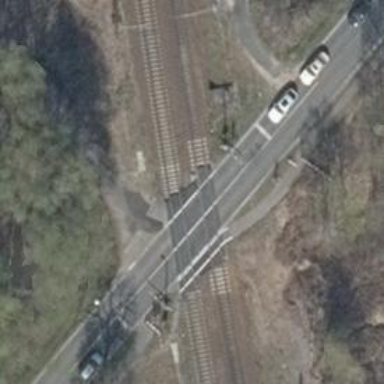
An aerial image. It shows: Level crossing with lights and saltire.